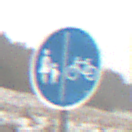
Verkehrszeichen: GetrennterRadUndGehwegRadwegRechts
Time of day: Midday
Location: Outdoor (Nature)
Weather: Overcast
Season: Winter
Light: Natural